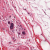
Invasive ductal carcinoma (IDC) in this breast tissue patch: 0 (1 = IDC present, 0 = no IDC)